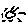
Label: sun